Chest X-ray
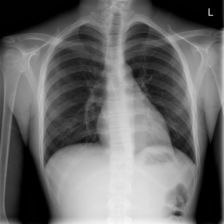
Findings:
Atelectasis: negative
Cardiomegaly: negative
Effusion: negative
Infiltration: negative
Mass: negative
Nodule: negative
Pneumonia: negative
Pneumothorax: negative
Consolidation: negative
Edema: negative
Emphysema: negative
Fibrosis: negative
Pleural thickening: negative
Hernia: negative